Field crop: maize
Growth stage: 1
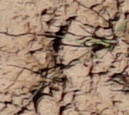
Species: lolium